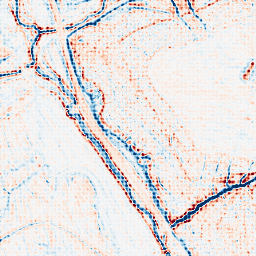
Category: edge_preserving
Decomposition family: bilateral
Decomposition parameters: d: 9
sigma_color: 100
sigma_space: 25
Upsampling method: sinc_blackman
Upsampling parameters: scale: 4
kernel_size: 4
Upsampling scale: 4